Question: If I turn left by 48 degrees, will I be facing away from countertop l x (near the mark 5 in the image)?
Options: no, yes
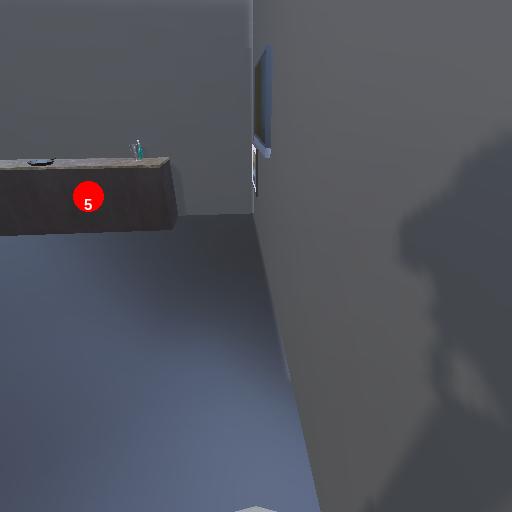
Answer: no